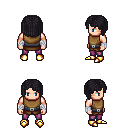
a pixel art fantasy rpg character, male body template, human, light skin, leather chest armor, magenta pants, raven pageboy hairstyle, white cloth bandages, gold boots, four views (front, back, left, right), 2x2 character sprite sheet, small pixel art, hard edges, no anti-aliasing